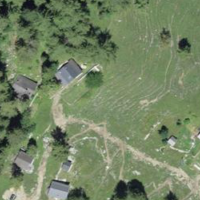
EUNIS habitat code: 23
Species observed at this site:
Hesperia comma
Pimpinella major
Centaurea scabiosa
Issoria lathonia
Psophus stridulus
Epipactis atrorubens
Euphorbia cyparissias